Question: I Download Weather data from the Germany weather agency dwd.de and want to plot them (over 1300 data).
The Data contains two column: first the date in year+month+day+hour and for example the air temperature.
data example:
'''
Date TT_TU
<PHONE> 21.7
'''
How can i convert the Date string into a useable format for python pandas to plot it with matplotlib?
For now i use the index to plot the data frame, but this is not the solution i want.
'''
import pandas as pd
import numpy as np
from matplotlib import pyplot as plt
df = pd.read_excel('Table.xlsx')
plt.plot(df.index, df.TT_TU)
plt.show()
'''
Actual python plot

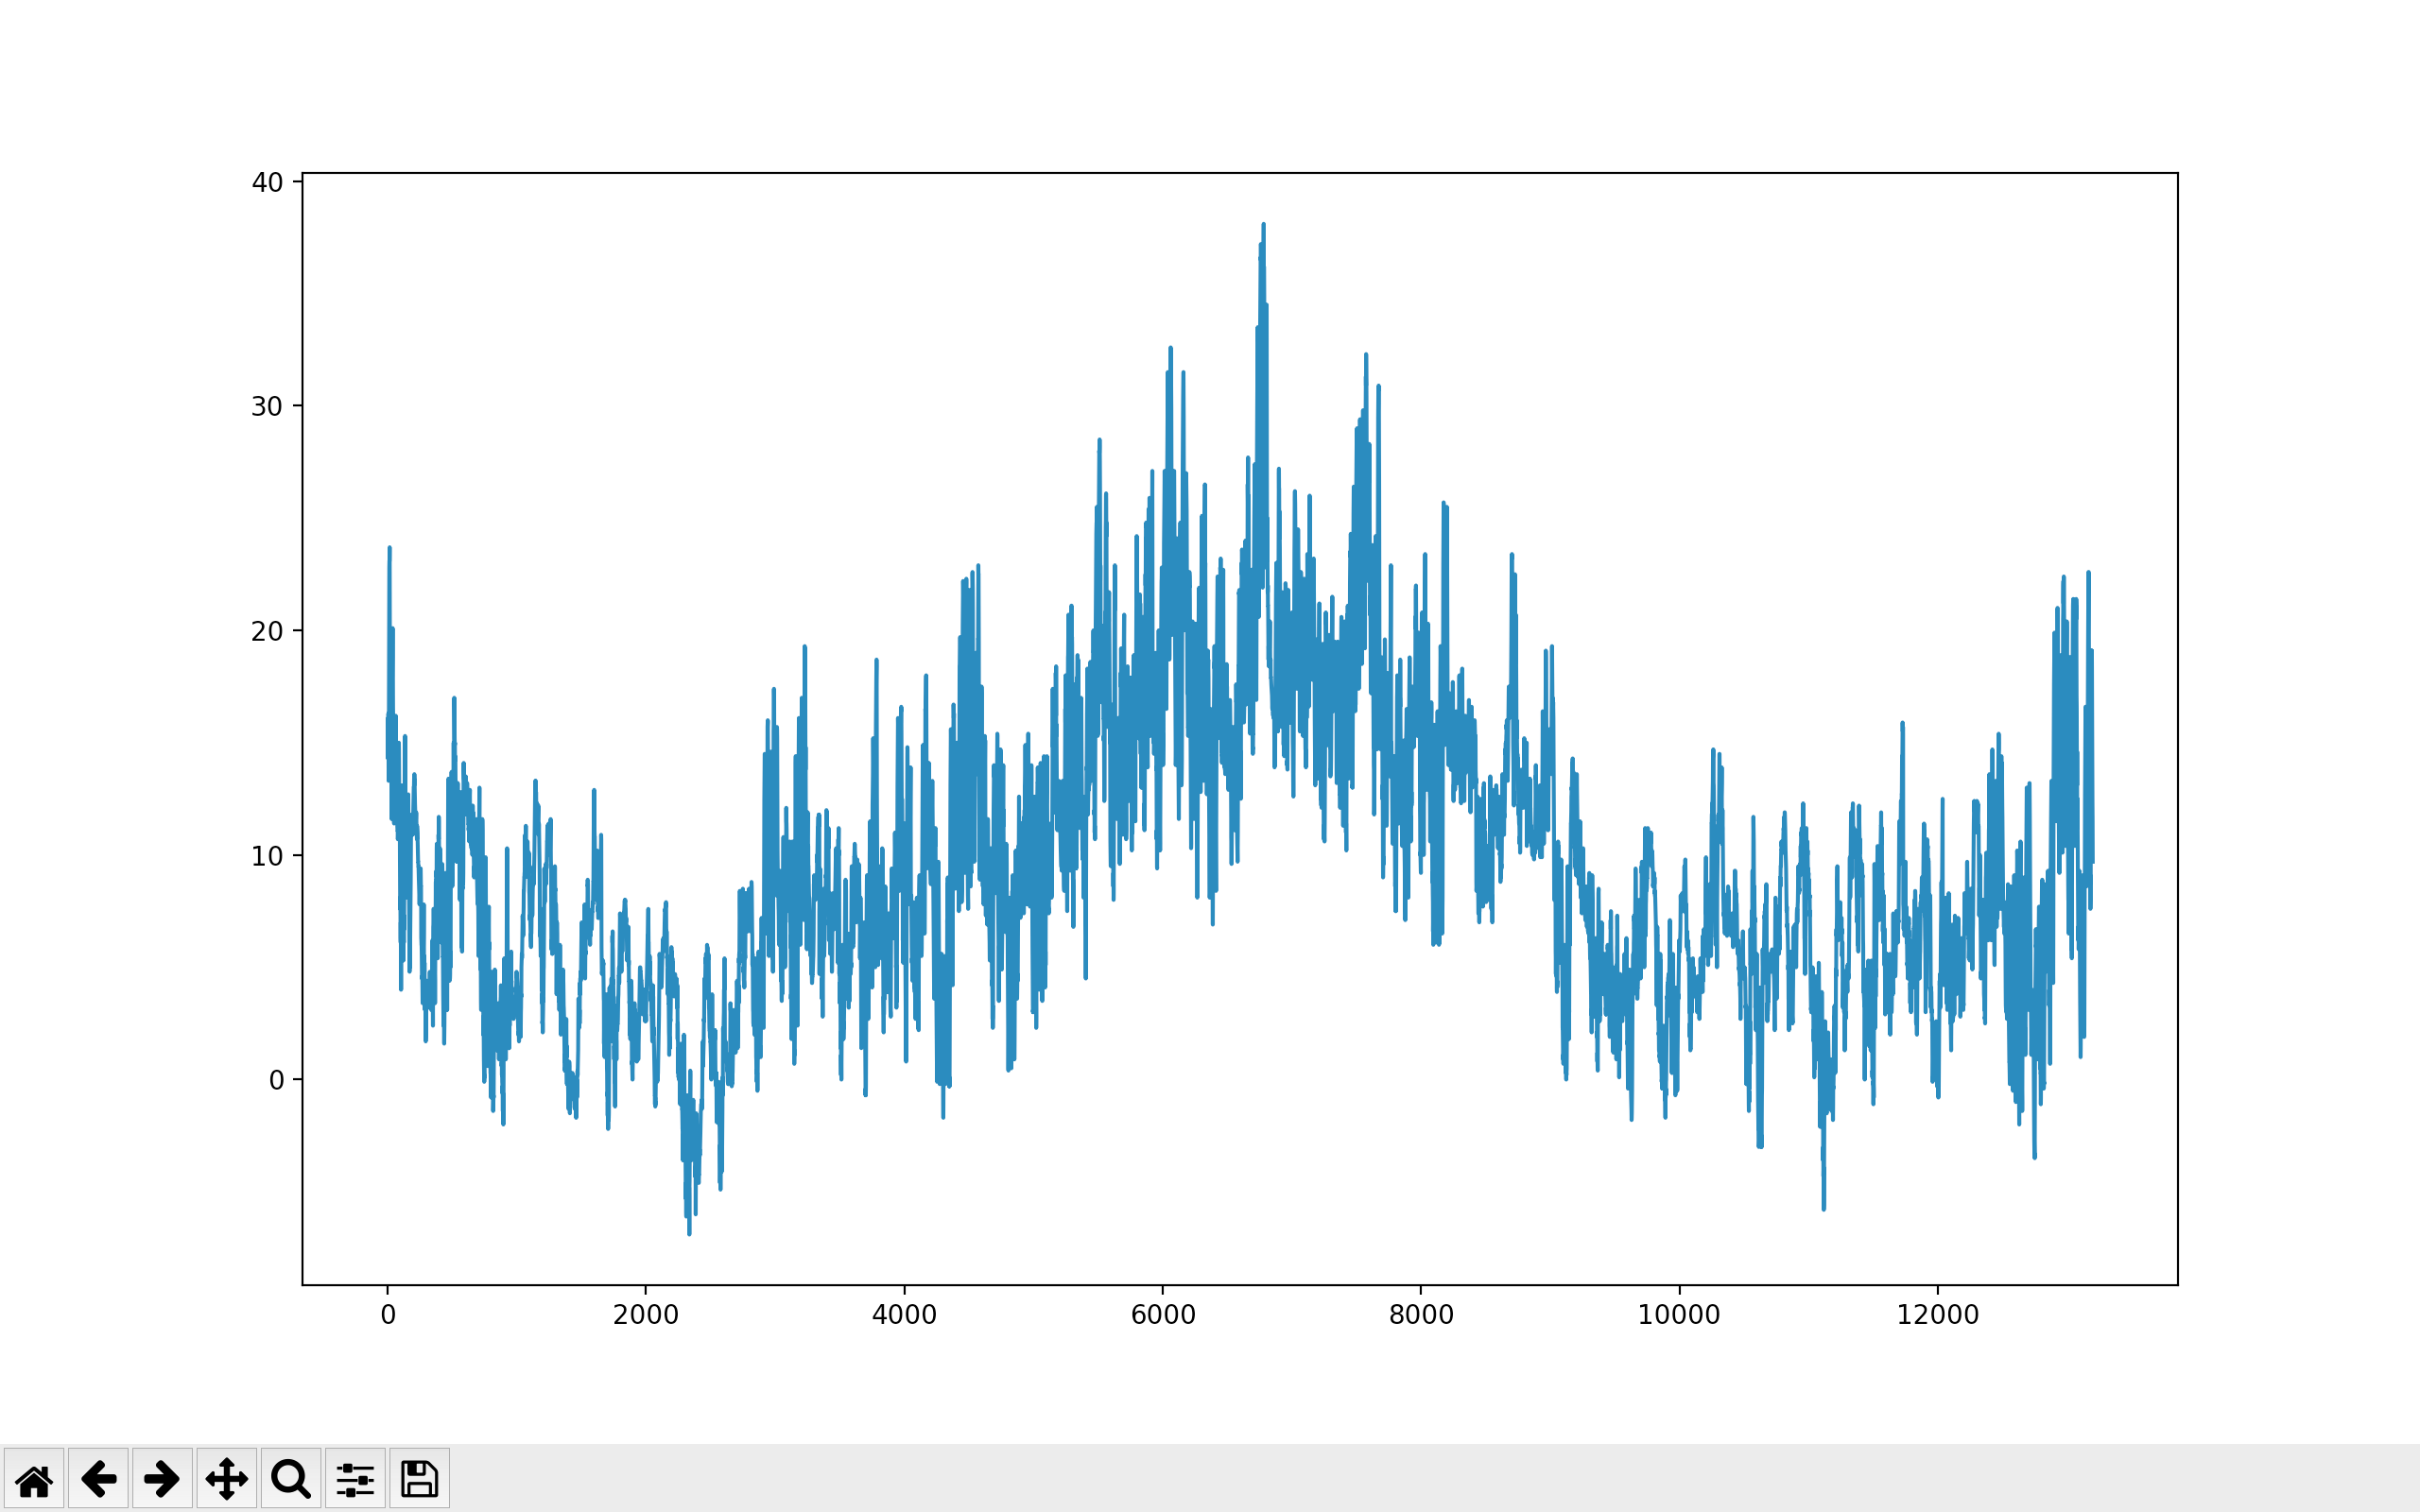
Answer: Use 'pandas.to_datetime(..., format='%Y%m%d%H')'
'''
import pandas as pd
data = {'Date': ['<PHONE>'], 'TT_TU': [21.7]} # columns
df = pd.DataFrame(data)
df['Date'] = pd.to_datetime(df['Date'], format='%Y%m%d%H')
print(df)
'''
Result
'''
Date TT_TU
0 2018-11-23 19:00:00 21.7
'''
Doc <URL>